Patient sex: M
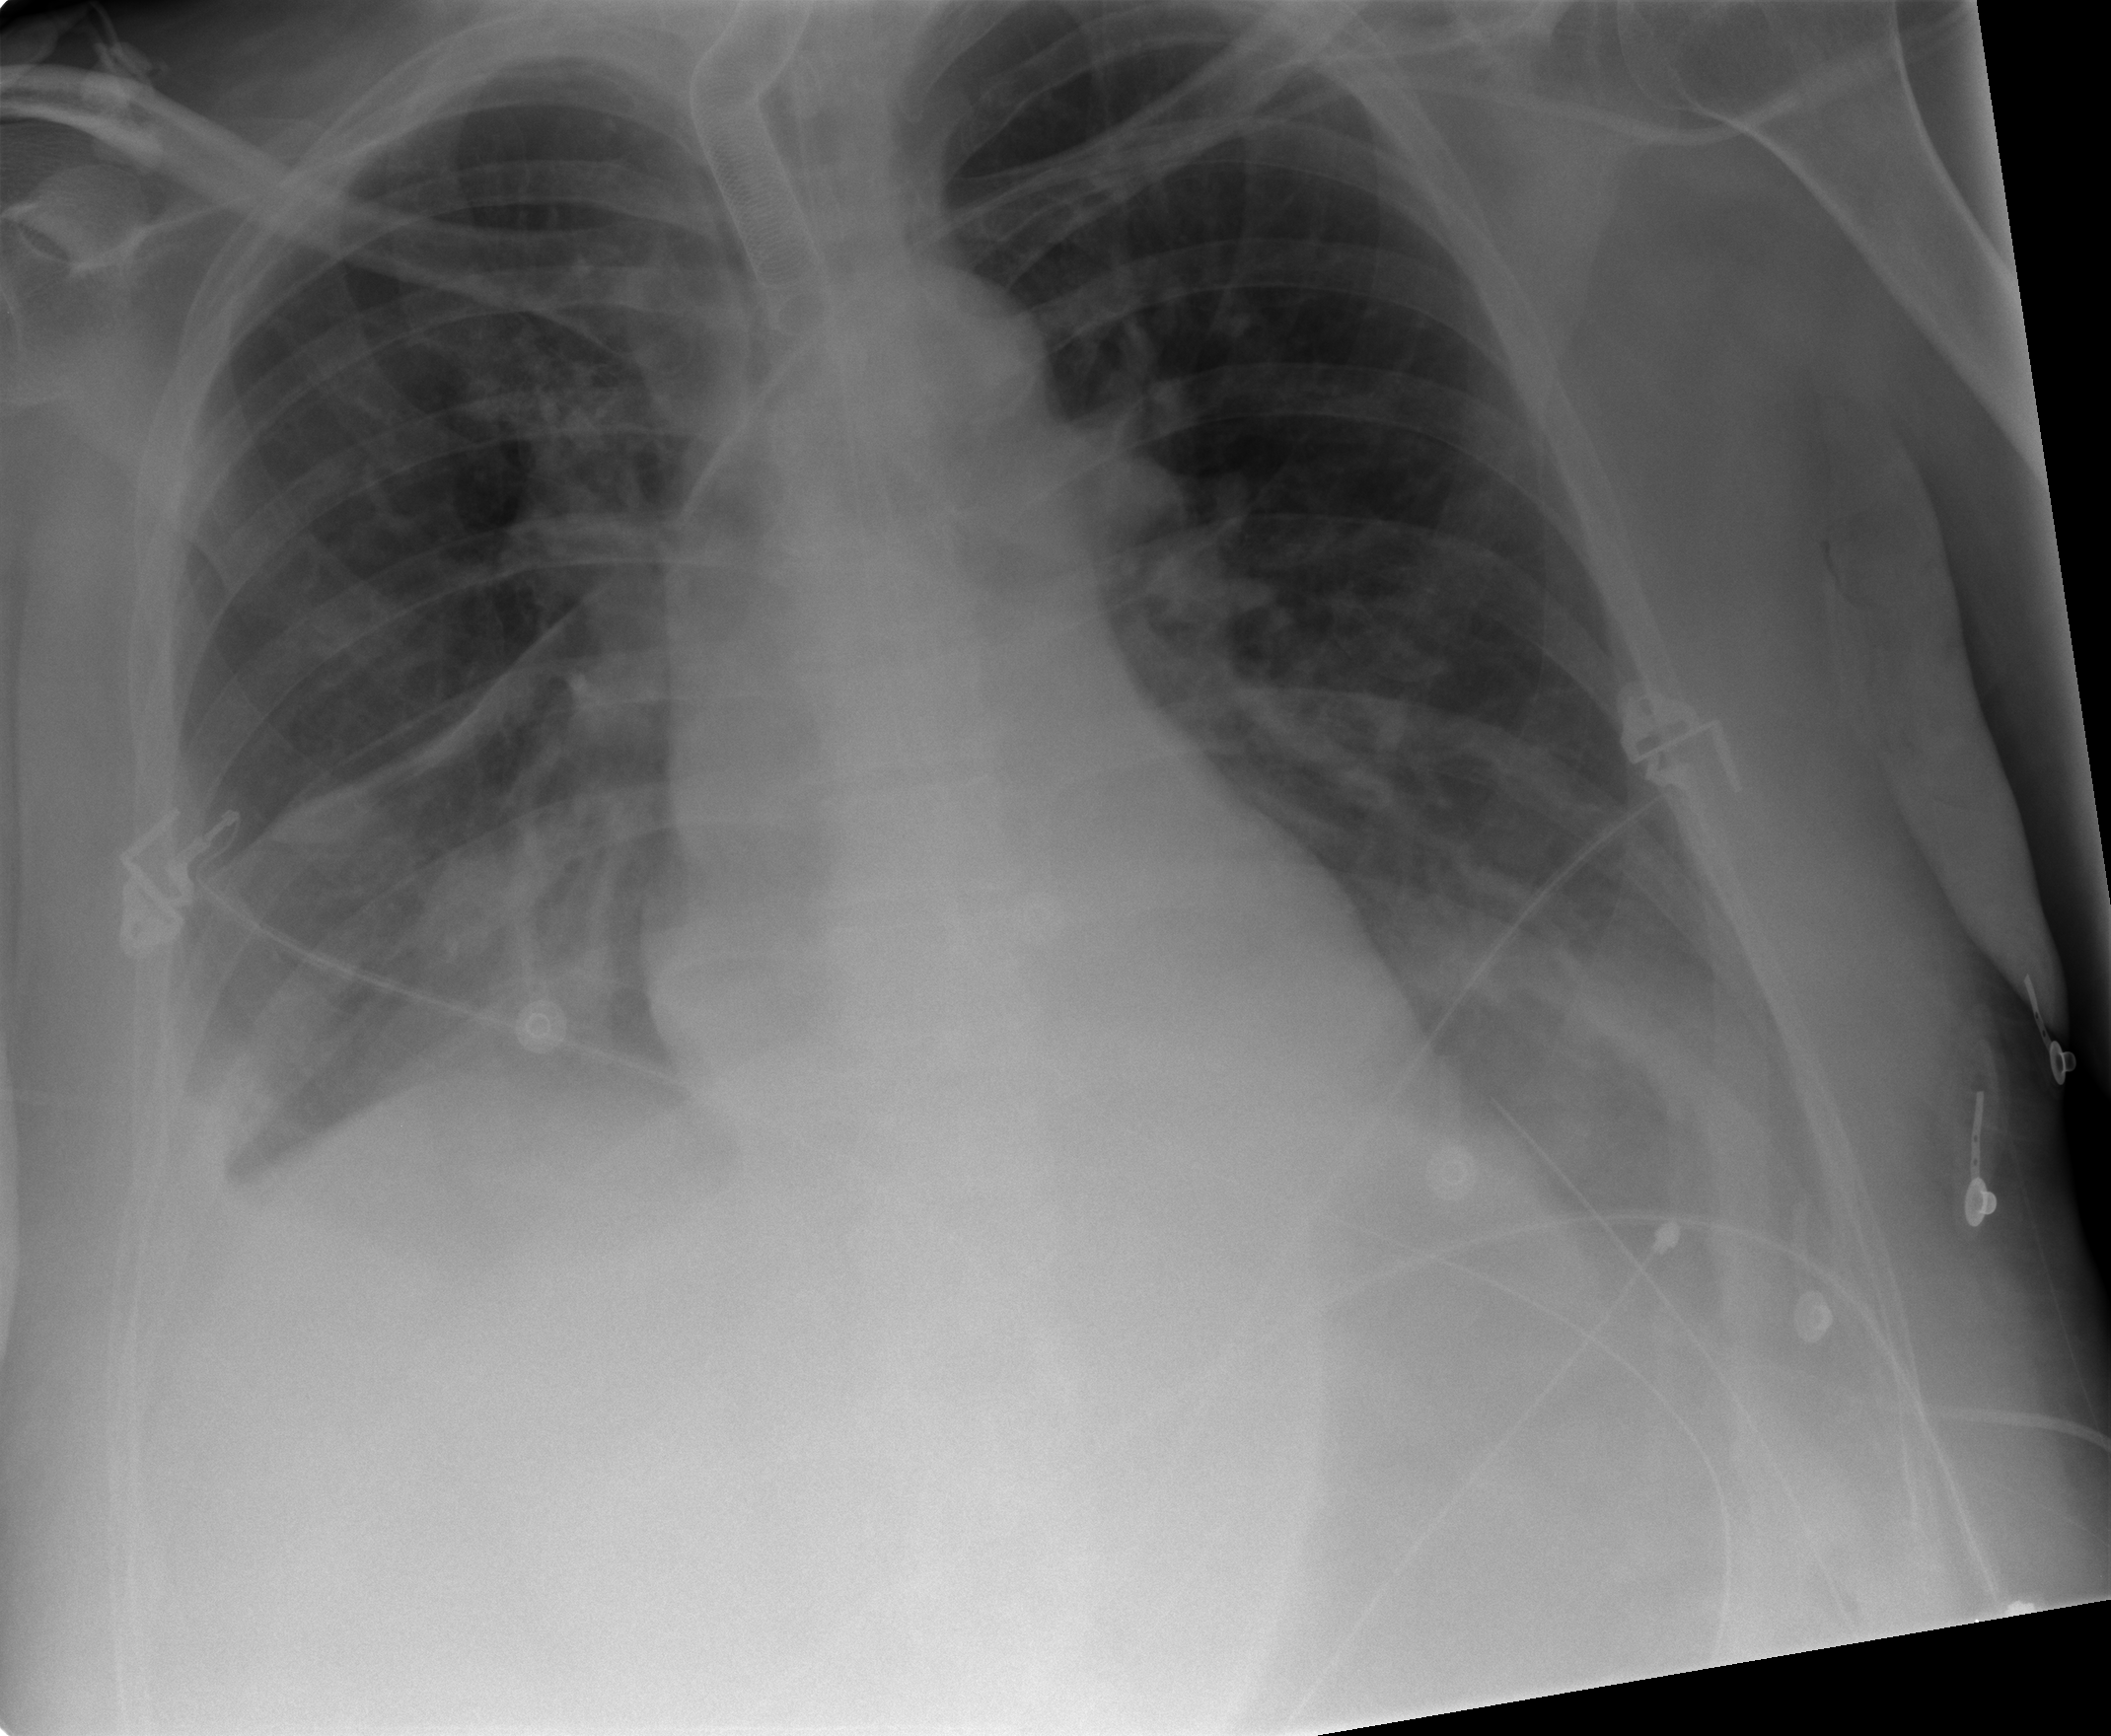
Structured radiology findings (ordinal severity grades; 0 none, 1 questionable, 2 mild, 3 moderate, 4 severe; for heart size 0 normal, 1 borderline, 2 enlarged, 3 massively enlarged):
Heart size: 0
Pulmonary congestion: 1
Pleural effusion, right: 2
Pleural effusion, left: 2
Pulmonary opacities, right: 1
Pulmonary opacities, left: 0
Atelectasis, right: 2
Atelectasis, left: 2